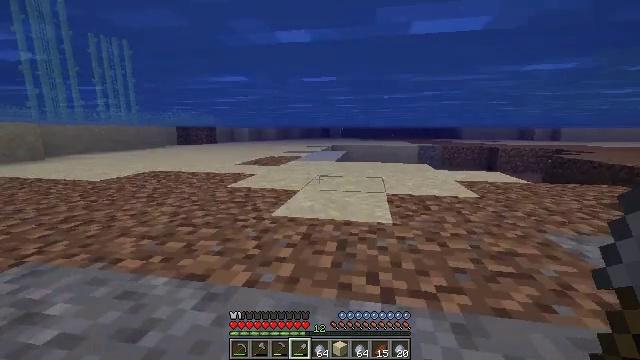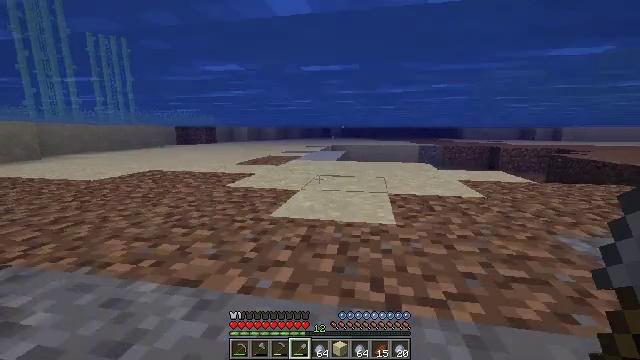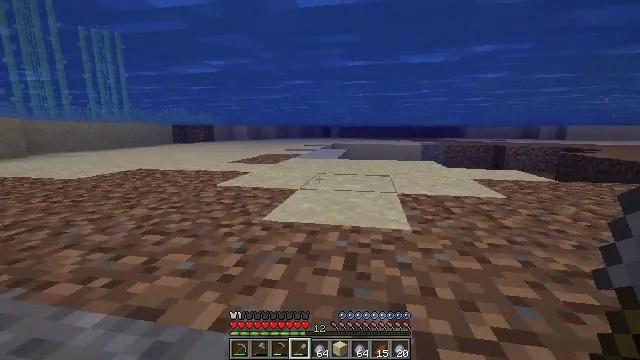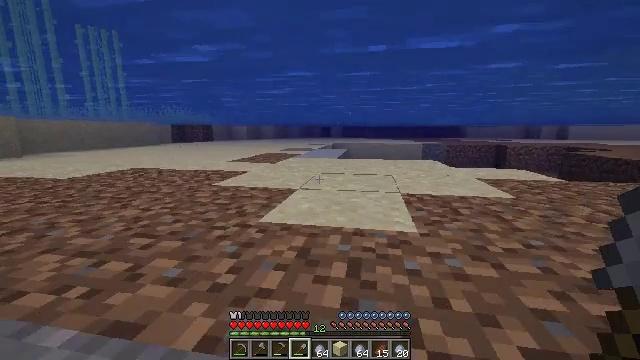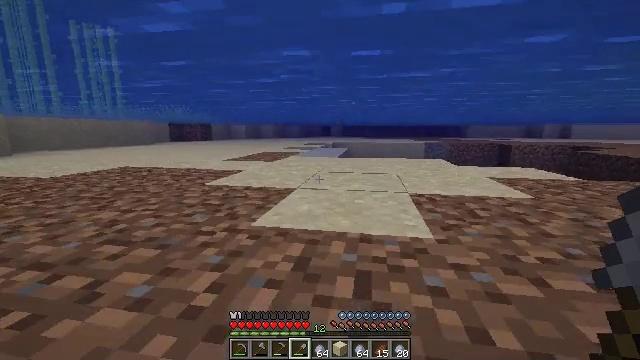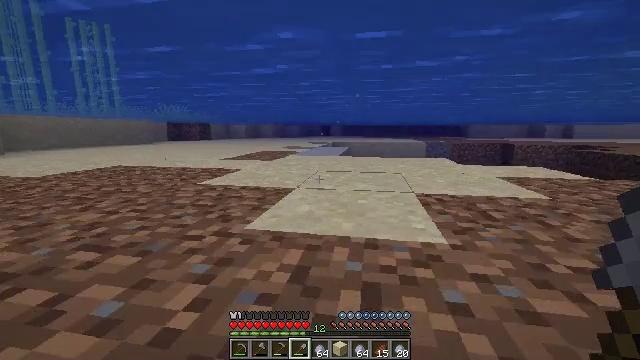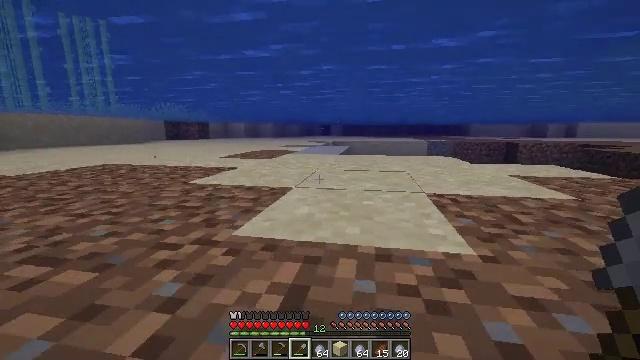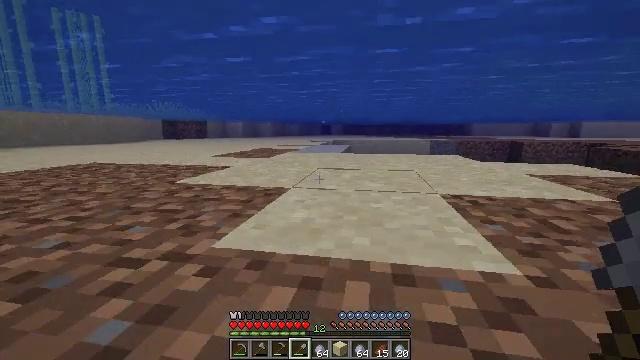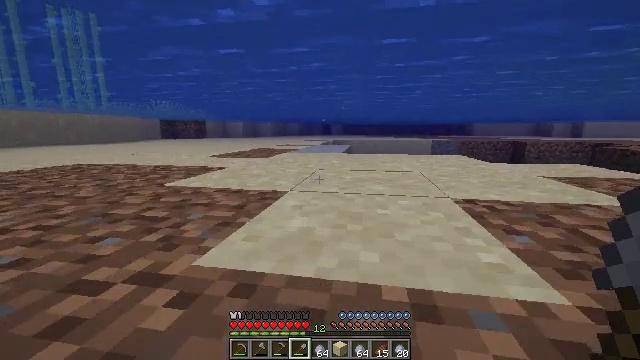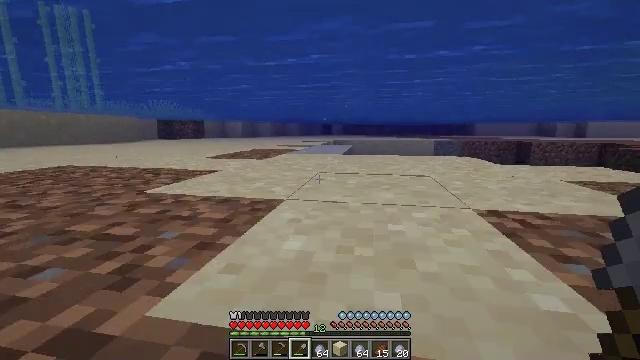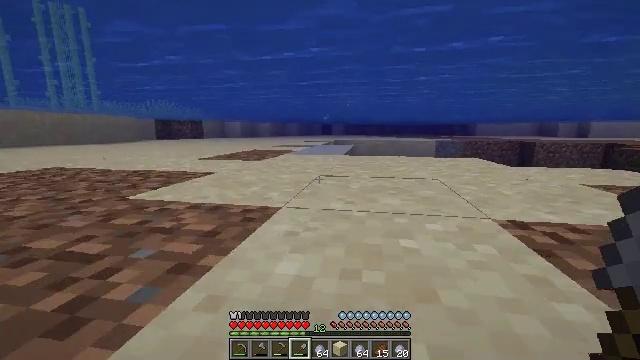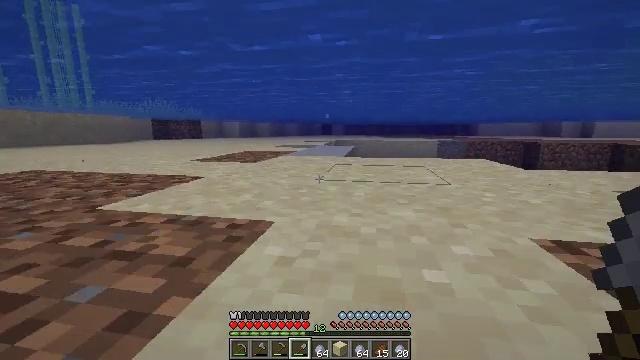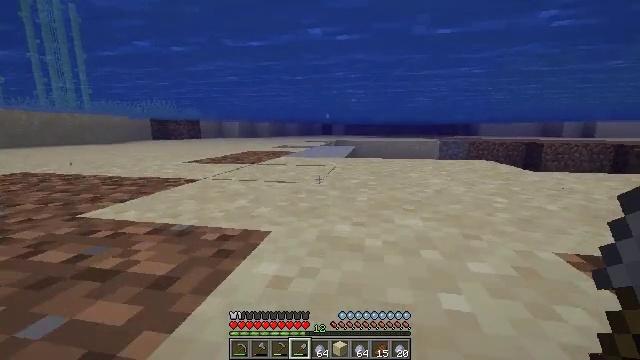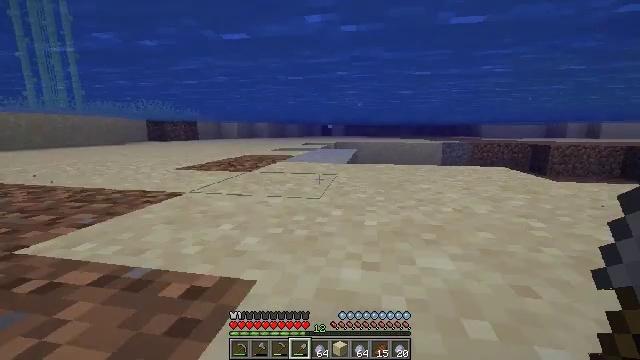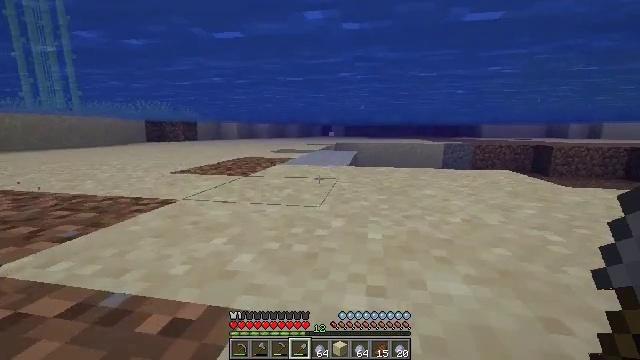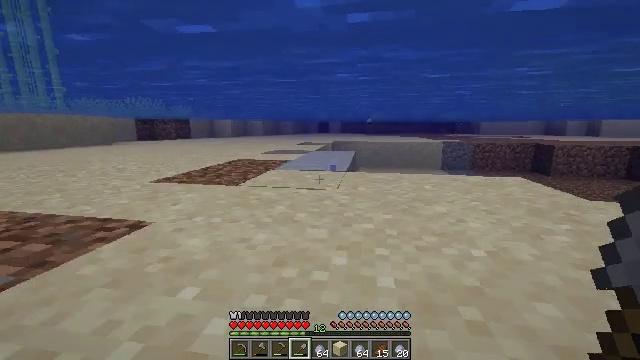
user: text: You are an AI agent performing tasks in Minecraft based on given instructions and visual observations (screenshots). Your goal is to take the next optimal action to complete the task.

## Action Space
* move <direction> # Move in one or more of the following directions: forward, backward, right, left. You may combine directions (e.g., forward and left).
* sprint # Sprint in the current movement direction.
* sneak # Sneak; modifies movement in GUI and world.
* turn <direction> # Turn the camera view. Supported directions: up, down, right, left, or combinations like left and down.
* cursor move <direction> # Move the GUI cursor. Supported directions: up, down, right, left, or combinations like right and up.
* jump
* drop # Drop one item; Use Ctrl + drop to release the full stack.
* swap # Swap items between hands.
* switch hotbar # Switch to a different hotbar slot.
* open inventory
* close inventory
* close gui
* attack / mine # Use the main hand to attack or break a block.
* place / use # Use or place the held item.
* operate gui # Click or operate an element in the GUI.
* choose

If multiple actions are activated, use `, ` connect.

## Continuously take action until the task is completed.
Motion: motion action
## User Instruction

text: Collect clay by holding down the left mouse button.
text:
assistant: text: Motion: move forward, sprint
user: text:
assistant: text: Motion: move forward, sprint
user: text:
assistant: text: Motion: move forward, sprint
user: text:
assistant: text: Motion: move forward, sprint
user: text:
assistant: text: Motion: move forward, sprint
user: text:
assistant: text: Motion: move forward, sprint
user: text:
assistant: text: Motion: move forward, sprint
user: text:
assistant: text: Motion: move forward, sprint
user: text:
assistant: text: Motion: move forward, sprint
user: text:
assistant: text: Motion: move forward, sprint
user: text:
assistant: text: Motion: move forward, sprint
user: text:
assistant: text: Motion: move forward, sprint, jump
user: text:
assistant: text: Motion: move forward, sprint, jump
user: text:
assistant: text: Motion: move forward, sprint, jump
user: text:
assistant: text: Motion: move forward, sprint, jump
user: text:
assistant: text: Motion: move forward, sprint, turn down, jump
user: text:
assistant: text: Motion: move forward, sprint, jump
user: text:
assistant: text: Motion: move forward, sprint, jump
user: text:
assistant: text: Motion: move forward, sprint, jump
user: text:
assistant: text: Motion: move forward, sprint, jump
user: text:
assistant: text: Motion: move forward, sprint, jump
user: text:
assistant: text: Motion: move forward, turn down, jump
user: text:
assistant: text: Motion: move forward, turn left and down, jump
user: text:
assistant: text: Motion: move forward, turn down
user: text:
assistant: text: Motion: move forward, turn down
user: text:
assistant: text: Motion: turn down
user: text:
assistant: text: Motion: turn down
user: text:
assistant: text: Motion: turn down
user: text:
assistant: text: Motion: turn down
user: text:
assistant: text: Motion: turn down